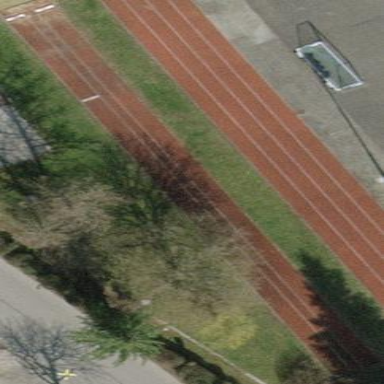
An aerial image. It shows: Long jump track for leisure and sport activities.